Question:
I tried the following but it didnt work. I am relatively new in pandas, any help is appriciated.
'''
if(lambda x:df['HomeGoals']>df['AwayGoals']):
df['Result']='H'
elif(lambda x:df['HomeGoals']<df['AwayGoals']):
df['Result']='A'
else:
df['Result']='D'
'''
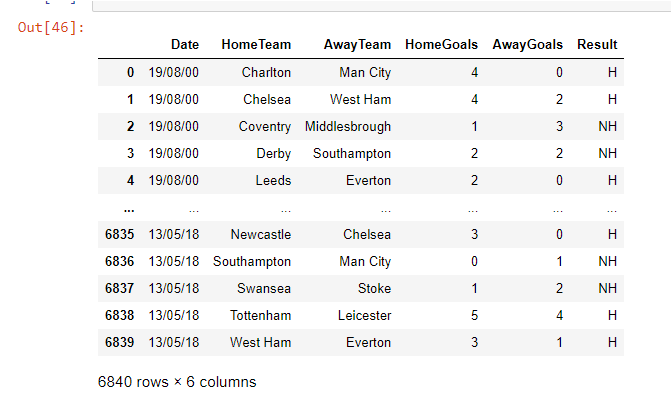
Answer: Let us try something new 'np.sign'
'''
df['R']=np.sign(df['HomeGoals']-df['AwayGoals']).map({1:'H',0:'D',-1:'A'})
'''